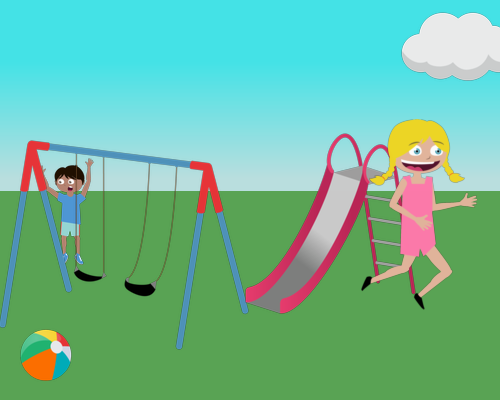
top right fluffy cloud mid size right edge , belo it a slide facing left , girl smiling running facing right toe of forward leg on end of slide large slide mid size swing set to the left and the red on left legs right back leg just behind girl 's back leg small surprized boy jumping off left swing seat right arm nearly touching top of swing set left arm in red mid sized beach ball